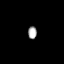
Tissue: prostate
Cell type: B cells
Senescence score: 0.7111
Nuclear area (px): 107
Mean DAPI intensity: 172.495